Question: I have a problem and I can not find a solution.
I have a graph like this:

I have function which return the graph like this:
'''
data = {
'Finition': {
'Metal': {
'colorCorrect1': {
'Color': {
'aiLayerShader2': {
'colorConstant1': {},
'colorConstant3': {},
'colorConstant2': {
'aiFloatToRgba1': {
'place2dTexture1': {}
}
},
'colorConstant4': {},
'colorConstant5': {
'aiFloatToRgba1': {
'place2dTexture1': {}
}
},
'colorConstant6': {}
}
}
}
}
}
}
'''
I have a list of main groups (Blues Nodes in the picture):
'
'''
selection = ['Finition', 'Metal', 'Color', 'colorConstant2']
'''
I need a function that can return me the list of nodes (before the next group) for a specific group:
The return value should be like this:
'''
[
['Finition'],
['Metal', 'colorCorrect1'],
['Color', 'aiLayerShader2', 'colorConstant1', 'colorConstant3', 'colorConstant4', 'colorConstant5', 'colorConstant6', 'aiFloatToRgba1', 'place2dTexture1'],
['colorConstant2', 'aiFloatToRgba1', 'place2dTexture1']
]
'''
I tried the following:
'''
def search_recurssive(element=None, main={}, depth=0):
for key, value in main.items():
if key != element:
if isinstance(value, dict):
search_recurssive(element=element, main=value, depth=depth+1)
else:
pprint(value)
print depth
search_recurssive(element='Metal', main=data)
'''
But it did not work. What can I try next?
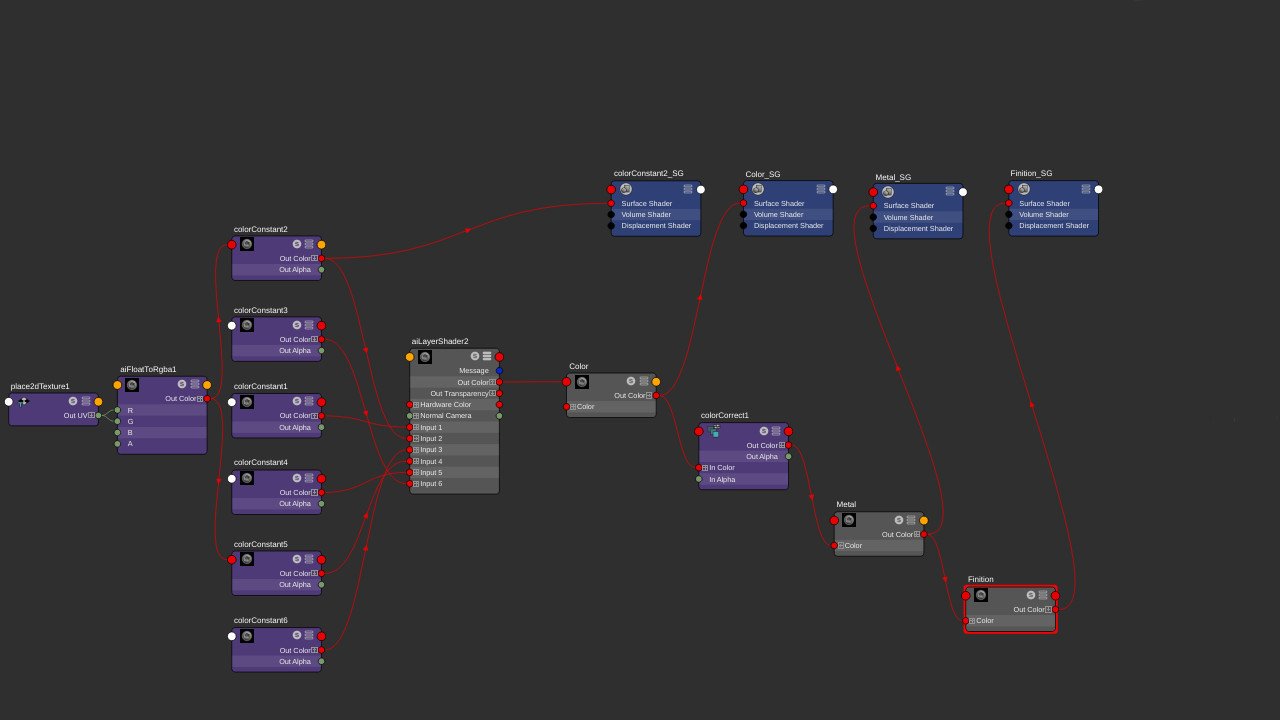
Answer: Here is a rather inefficient method:
'''
def getChildren(data,s):
global selection
res = [s]
for child in data[s].keys():
if child in selection:
continue
else:
res.extend(getChildren(data[s], child))
return res
def getDataPart(data,s):
for key in data.keys():
if key == s:
return data
res = getDataPart(data[key],s)
if res is not None:
return res
results = []
for s in selection:
data_part = getDataPart(data,s)
results.append(getChildren(data_part,s))
'''